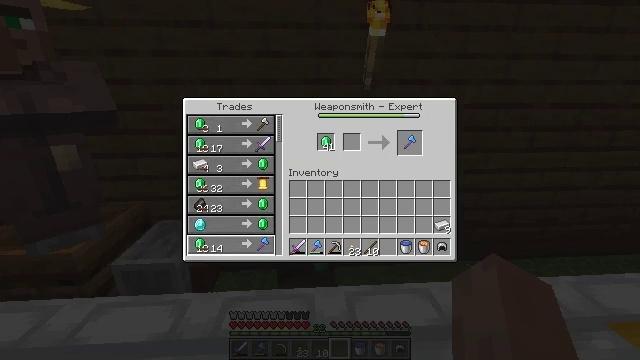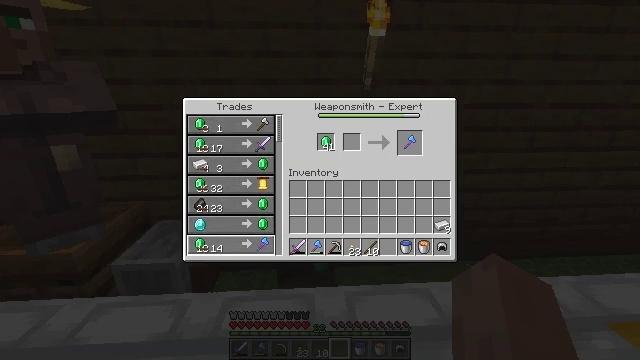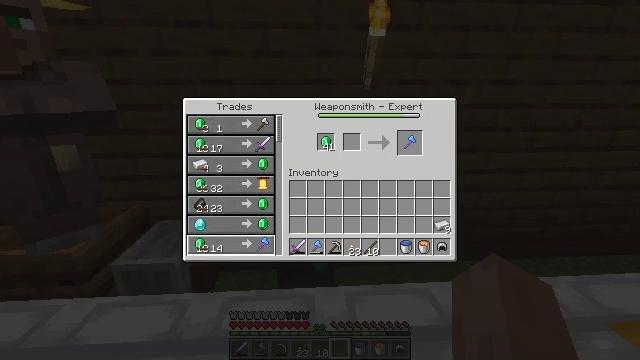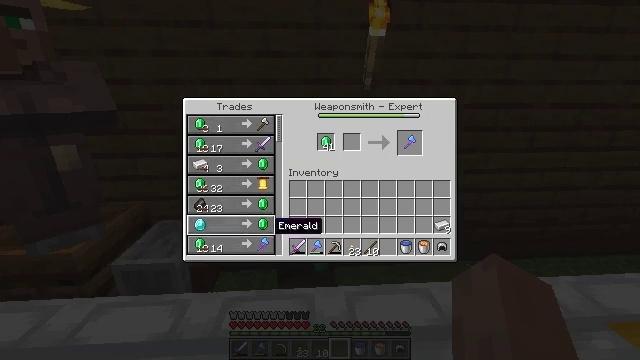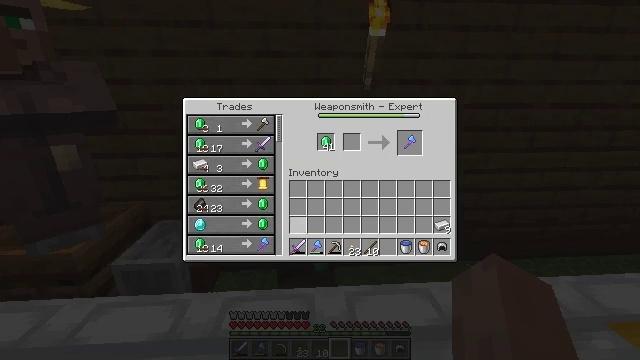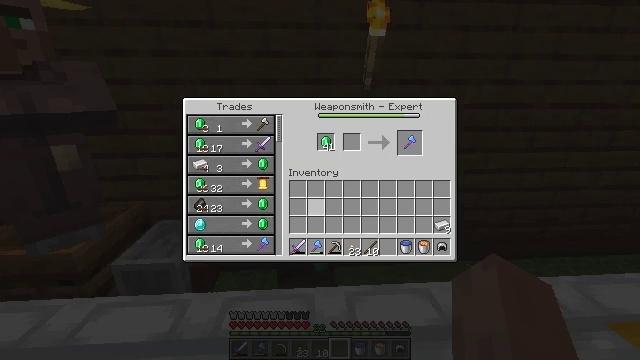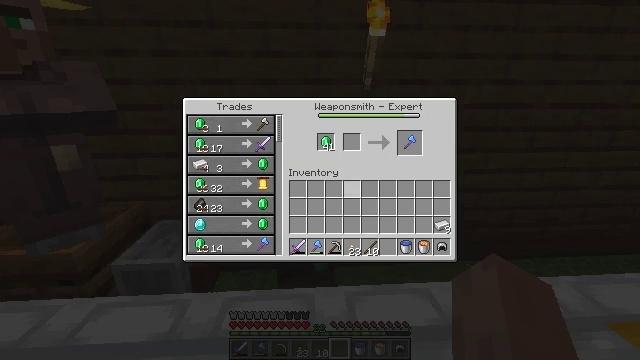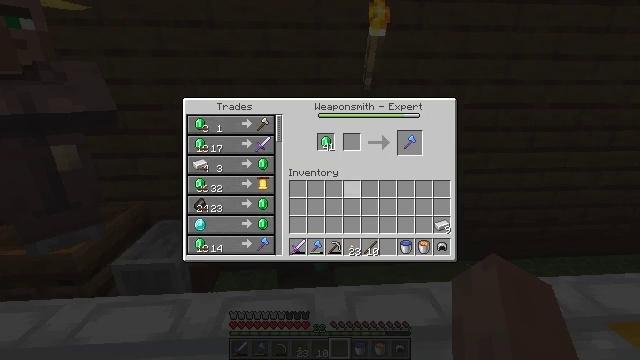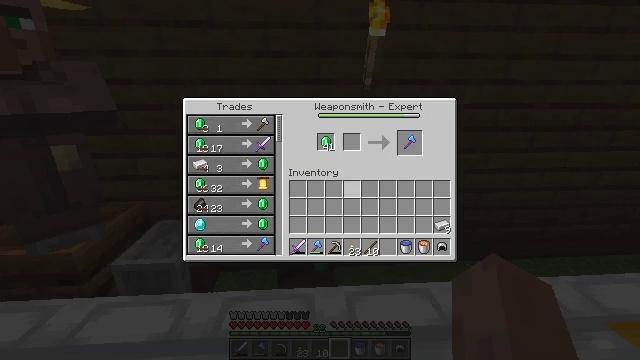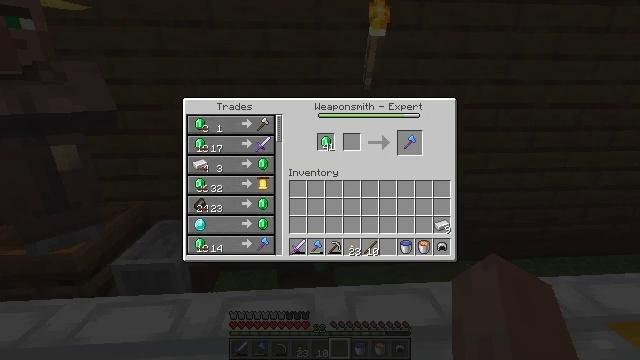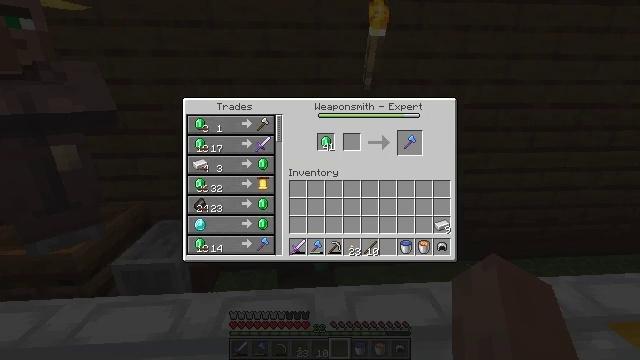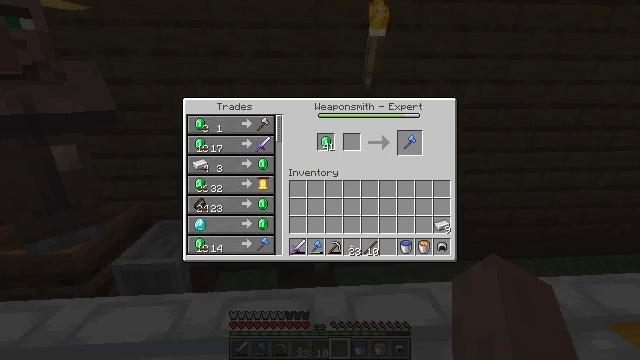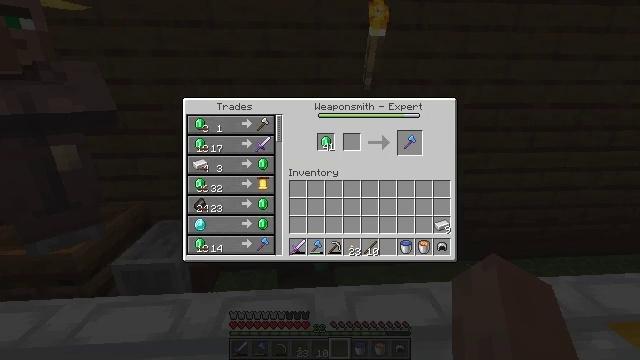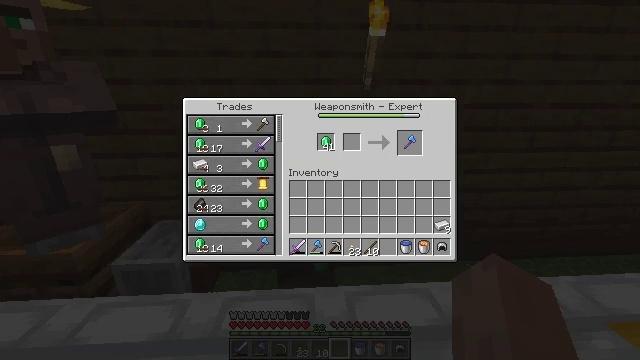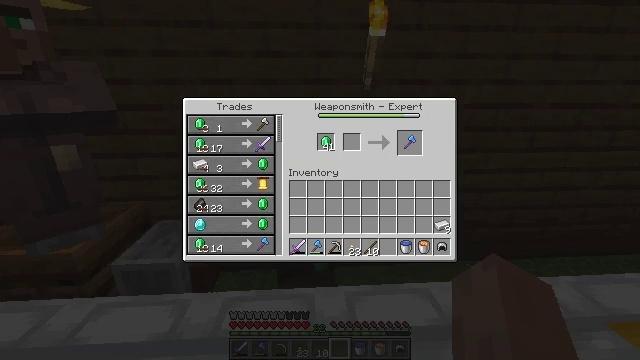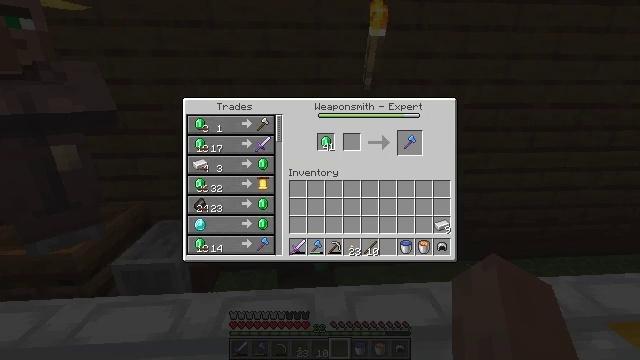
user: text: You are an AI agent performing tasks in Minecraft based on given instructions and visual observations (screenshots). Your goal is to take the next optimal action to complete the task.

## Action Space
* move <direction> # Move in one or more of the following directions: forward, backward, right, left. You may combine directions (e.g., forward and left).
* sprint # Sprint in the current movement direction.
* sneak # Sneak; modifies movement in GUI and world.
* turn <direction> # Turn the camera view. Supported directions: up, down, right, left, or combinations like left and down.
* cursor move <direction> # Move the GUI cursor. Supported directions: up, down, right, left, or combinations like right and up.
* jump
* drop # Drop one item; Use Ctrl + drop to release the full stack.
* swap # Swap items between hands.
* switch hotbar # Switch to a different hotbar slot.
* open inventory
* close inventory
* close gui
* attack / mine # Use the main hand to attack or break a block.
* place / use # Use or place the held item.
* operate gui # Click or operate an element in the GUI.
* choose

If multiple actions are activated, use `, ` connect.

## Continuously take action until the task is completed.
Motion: motion action
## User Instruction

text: Use diamonds and sticks to make a diamond axe.
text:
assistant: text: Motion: no_op
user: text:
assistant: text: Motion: no_op
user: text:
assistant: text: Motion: cursor move right
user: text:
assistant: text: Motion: cursor move right and up
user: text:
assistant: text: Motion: cursor move right and up
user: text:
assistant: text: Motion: cursor move right and up
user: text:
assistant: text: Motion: no_op
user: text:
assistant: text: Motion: no_op
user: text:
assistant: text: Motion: cursor move right and up
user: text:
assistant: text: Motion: no_op
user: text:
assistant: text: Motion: no_op
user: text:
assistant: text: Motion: cursor move right and up
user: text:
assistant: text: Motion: no_op
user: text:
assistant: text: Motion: cursor move right
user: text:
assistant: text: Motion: no_op
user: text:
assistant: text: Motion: no_op
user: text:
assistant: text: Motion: no_op
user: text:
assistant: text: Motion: no_op
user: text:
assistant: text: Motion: no_op
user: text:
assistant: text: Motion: no_op
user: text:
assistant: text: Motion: operate gui
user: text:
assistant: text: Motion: operate gui
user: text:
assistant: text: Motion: operate gui
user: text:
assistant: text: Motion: cursor move down
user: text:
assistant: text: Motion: cursor move down
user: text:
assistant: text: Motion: no_op